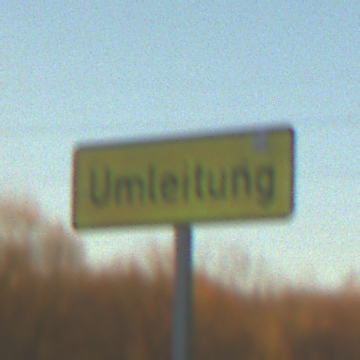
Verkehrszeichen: Umleitungsankuendigung
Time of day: SunriseSunset
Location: Outdoor (Nature)
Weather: Clear
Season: Winter
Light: Natural